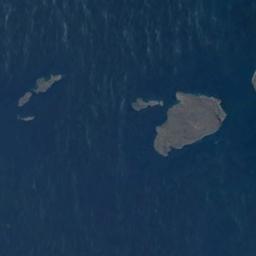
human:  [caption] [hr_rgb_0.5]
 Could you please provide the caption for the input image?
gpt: The island is like a fat hen .

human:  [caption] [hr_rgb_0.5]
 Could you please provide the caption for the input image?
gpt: The irregularly shaped yellow-brown island is surrounded by blue water, With sparse plants on the island and small islands next to it .

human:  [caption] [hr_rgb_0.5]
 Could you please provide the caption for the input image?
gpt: Some islands of different sizes without vegetation are surrounded by deep blue waters .

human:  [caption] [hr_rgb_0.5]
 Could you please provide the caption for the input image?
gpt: The island on the left is smaller than the island on the right .

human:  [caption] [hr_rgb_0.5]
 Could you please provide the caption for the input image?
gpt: There are several brown islands on a blue sea .